Interaction volume radius: 5 \u00c5
Interaction volume height: 15 \u00c5
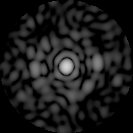
Disorder parameter: 0.8368